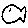
Label: fish